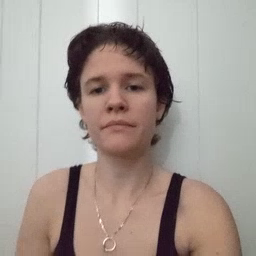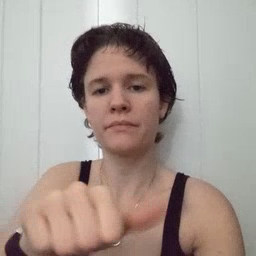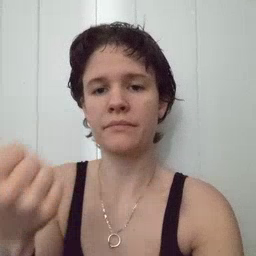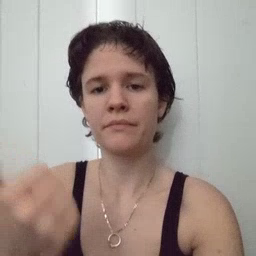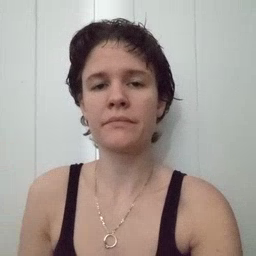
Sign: another